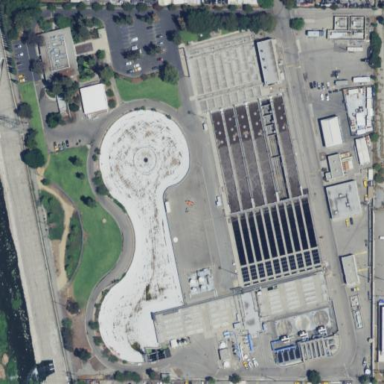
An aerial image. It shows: View of wastewater plant.